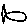
Label: fish